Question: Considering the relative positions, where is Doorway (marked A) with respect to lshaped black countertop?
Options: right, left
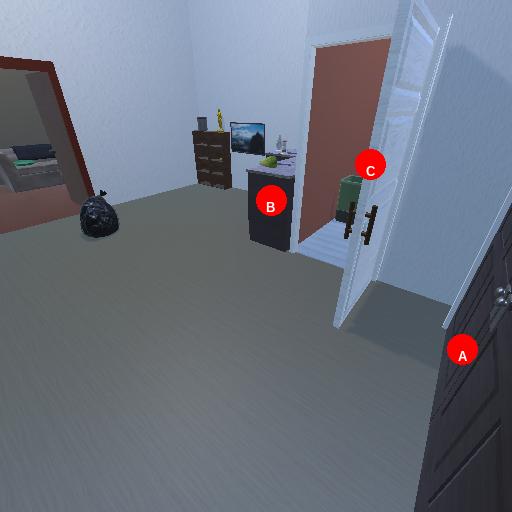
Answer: right